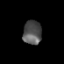
Tissue: prostate
Cell type: T cells
Senescence score: 0.3339
Nuclear area (px): 439
Mean DAPI intensity: 83.633